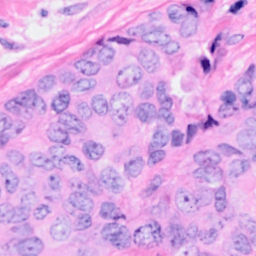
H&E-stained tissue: Breast